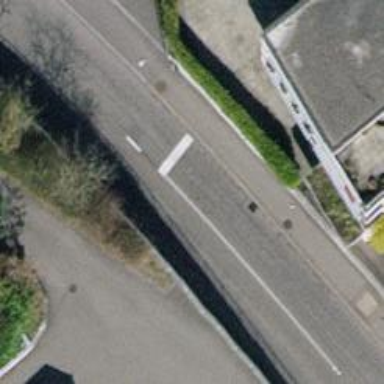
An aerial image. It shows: Road with traffic signals.